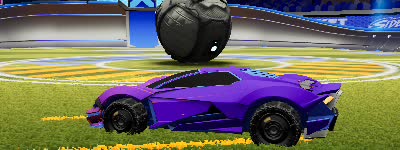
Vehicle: werewolf